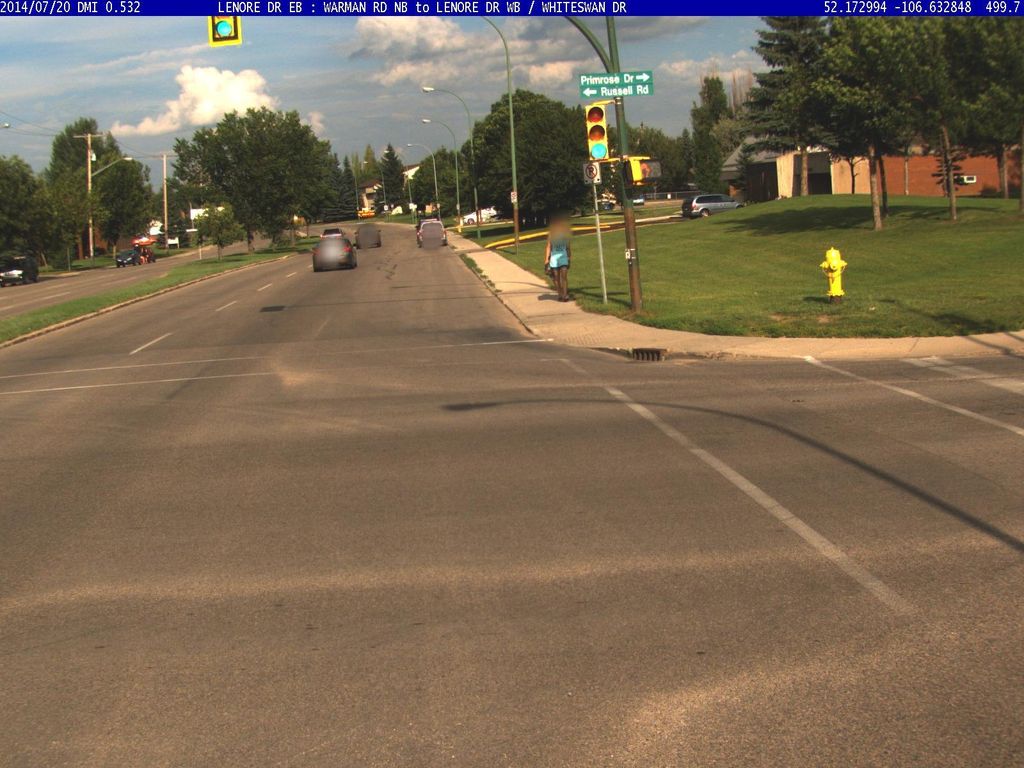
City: saskatoon